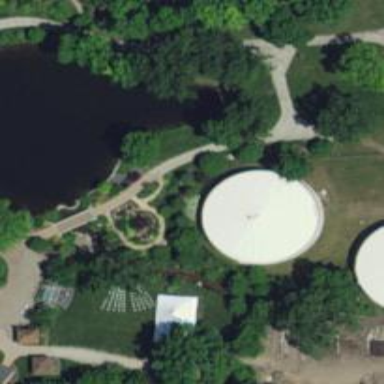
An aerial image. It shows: Storage tank that is man-made.